Question: I am trying to fetch a value from a JSONP web-service, but I am not sure how to get the value from this JSON array.
'''
$('#bookThumbnaill').attr('src', bookDetails.volumeInfo.imageLinks.thumbnail);
$('#bookTitle').text(bookDetails.volumeInfo.title);
//this one does not work!
$('#ISBN').text(bookDetails.volumeInfo.industryIdentifiers.type);
'''
This is the document from the API it says how is the data returned
<URL>

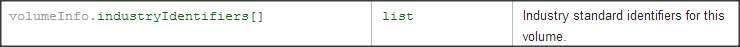
Answer: 'industryIdentifiers' is an array so you will need to access it's elements by index, not by name:
'''
var industryIdentifiers = bookDetails.volumeInfo.industryIdentifiers; //get a reference to the array for brevity
for(var i=0; i< industryIdentifiers.length; i++) { //loop through all industryIdentifiers
var type = industryIdentifiers[i].type; //access industryIdentifiers by index
if(type === 'ISBN_10') { //test if this is the ISBN_10 identifier
$('#ISBN').text(type);
}
}
'''